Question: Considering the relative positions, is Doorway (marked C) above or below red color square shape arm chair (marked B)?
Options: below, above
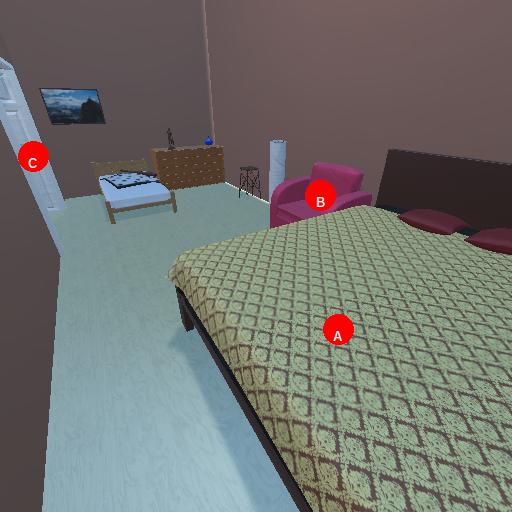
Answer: below